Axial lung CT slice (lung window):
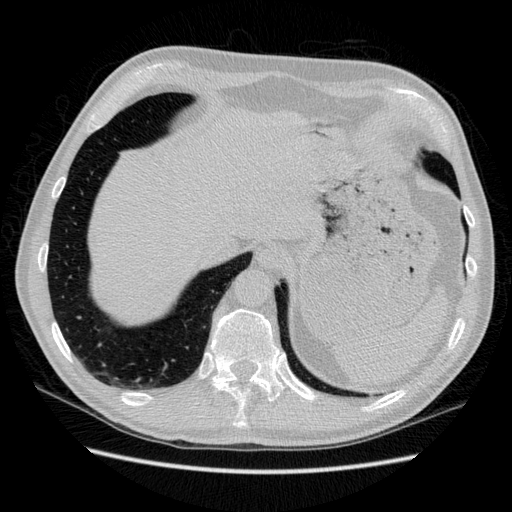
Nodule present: no